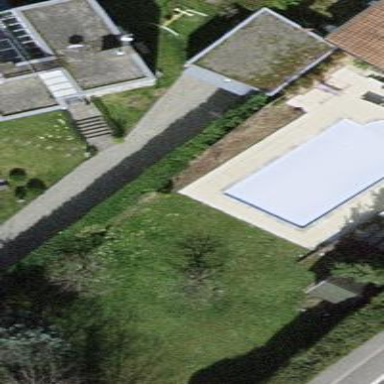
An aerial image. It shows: Swimming pool located in leisure land.